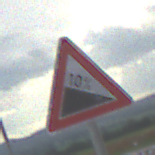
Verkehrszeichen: Gefaelle10
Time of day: MorningAfternoon
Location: Outdoor (RoadRail)
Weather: PartlyCloudy
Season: NotSpecified
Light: Natural